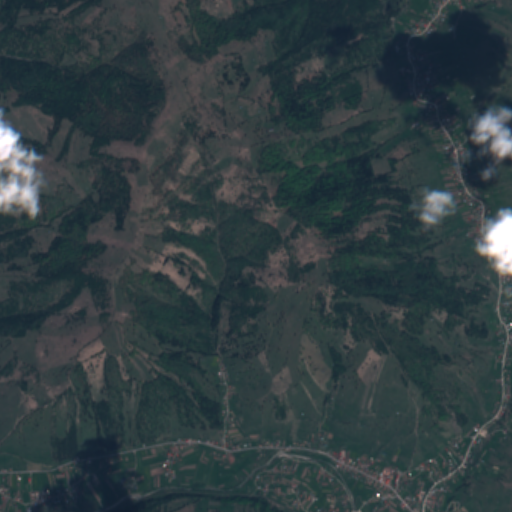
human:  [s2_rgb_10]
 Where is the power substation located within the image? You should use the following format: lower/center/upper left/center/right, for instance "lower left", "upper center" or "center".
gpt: The power substation is located in the lower left of the image.
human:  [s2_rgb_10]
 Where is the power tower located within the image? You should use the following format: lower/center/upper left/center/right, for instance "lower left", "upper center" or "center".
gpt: The power tower is located in the lower of the image.
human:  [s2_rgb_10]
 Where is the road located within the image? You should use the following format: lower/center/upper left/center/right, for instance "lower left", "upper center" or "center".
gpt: There is no road in the image.